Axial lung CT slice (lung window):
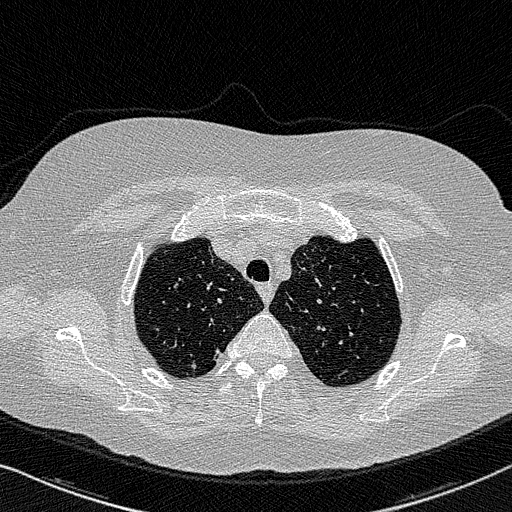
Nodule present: no